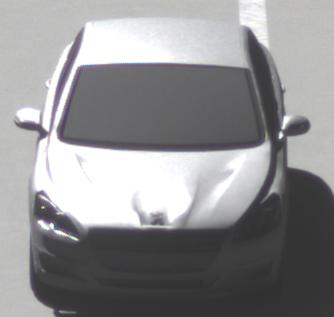
Make: Peugeot
Model: 508 120 VTi
Detailed model: 508 (I) Limousine
Model produced from: 2011/03
Model produced until: 2014/05
Doors: 4
Color: white
Road condition: dry road
Daytime: midday
Contrast: high contrast